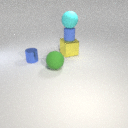
large yellow metal cube to the right of small blue metal cylinder